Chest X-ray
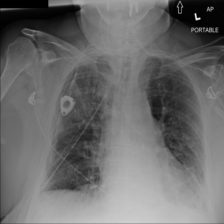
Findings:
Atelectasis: negative
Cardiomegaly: negative
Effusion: negative
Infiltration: negative
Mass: negative
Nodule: negative
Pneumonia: negative
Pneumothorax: positive
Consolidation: negative
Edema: negative
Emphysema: negative
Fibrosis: negative
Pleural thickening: negative
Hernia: negative